Question: I am a bit stuck implementing a rather simple layout requirement. I want to show an image and below the image a button. The image should be shown as a whole - so it should be scaled down if necessary but it should not be scaled up.
Here is what I want:

Seems simple but I can't figure out if this is even possible in XAML. Obviously a 'Stackpanel' isn't working, neither is a 'DockPanel' and I can't see a solution with a 'Grid' either.
Here is my try with a DockPanel:
'''
<DockPanel>
<Button DockPanel.Dock="Bottom">Button</Button>
<Viewbox
Stretch="Uniform"
MaxWidth="{Binding ElementName=bigImage, Path=ActualWidth}"
MaxHeight="{Binding ElementName=bigImage, Path=ActualHeight}">
<Image x:Name="bigImage"/>
</Viewbox>
</DockPanel>
'''
Obviously the image viewbox will always fill the remaining space so the button will always be at the bottom of the whole container and not at the bottom of the image.
Any ideas?
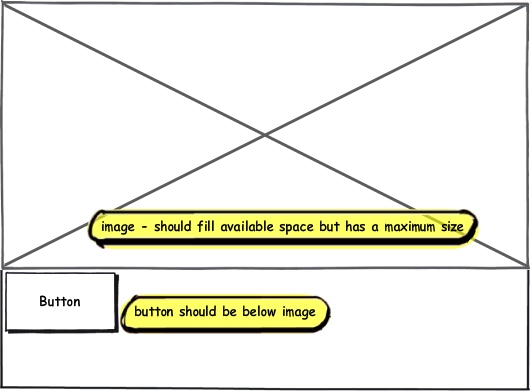
Answer: This should do what you want:
'''
<Grid>
<DockPanel HorizontalAlignment="Center" VerticalAlignment="Center">
<Button DockPanel.Dock="Bottom">Button</Button>
<Image x:Name="bigImage" StretchDirection="DownOnly" />
</DockPanel>
</Grid>
'''